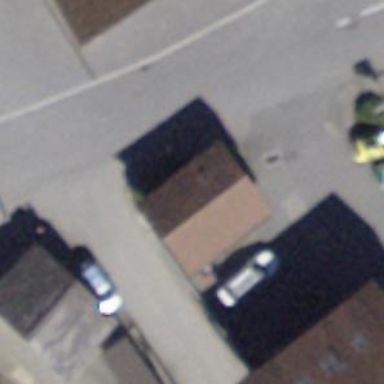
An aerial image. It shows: View of roof of building.